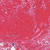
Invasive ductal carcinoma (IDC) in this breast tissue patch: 0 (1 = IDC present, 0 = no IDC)